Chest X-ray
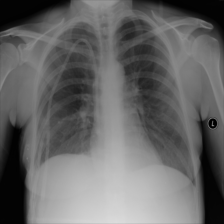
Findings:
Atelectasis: negative
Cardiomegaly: negative
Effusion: negative
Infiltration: positive
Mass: negative
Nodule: negative
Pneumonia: negative
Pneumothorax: negative
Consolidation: negative
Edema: positive
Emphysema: negative
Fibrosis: negative
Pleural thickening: negative
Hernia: negative